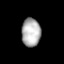
Tissue: lung
Cell type: Endothelial cells
Senescence score: 0.654
Nuclear area (px): 527
Mean DAPI intensity: 176.698